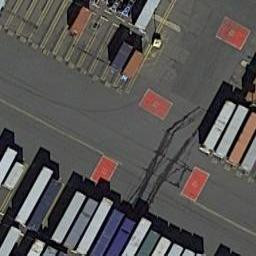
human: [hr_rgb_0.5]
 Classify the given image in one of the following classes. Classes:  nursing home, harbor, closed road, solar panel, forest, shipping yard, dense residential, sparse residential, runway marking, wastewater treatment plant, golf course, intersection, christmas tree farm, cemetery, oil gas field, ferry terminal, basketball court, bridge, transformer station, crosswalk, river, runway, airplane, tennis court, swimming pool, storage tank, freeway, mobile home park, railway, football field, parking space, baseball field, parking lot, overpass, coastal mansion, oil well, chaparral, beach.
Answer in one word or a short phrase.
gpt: shipping yard